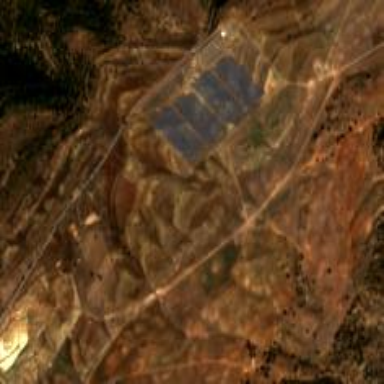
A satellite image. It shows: Solar photovoltaic power plant surrounded by fence.